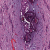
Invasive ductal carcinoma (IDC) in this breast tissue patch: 1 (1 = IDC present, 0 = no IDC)